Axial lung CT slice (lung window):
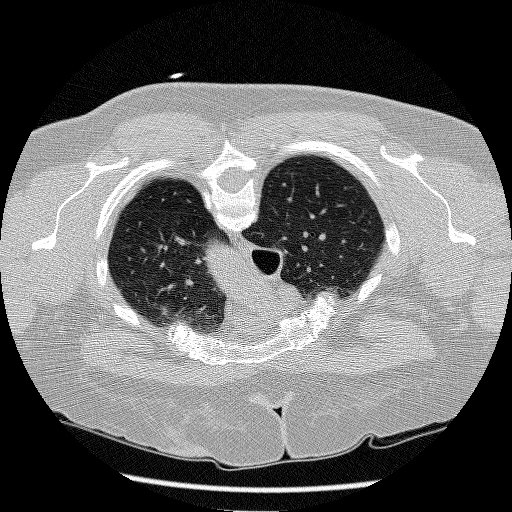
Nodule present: no